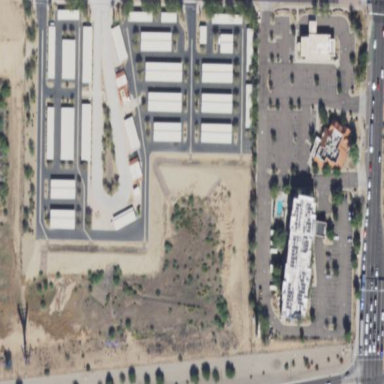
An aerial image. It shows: Surface parking lot with asphalt. It is park and ride facility.